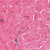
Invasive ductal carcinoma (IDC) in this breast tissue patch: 0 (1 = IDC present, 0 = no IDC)